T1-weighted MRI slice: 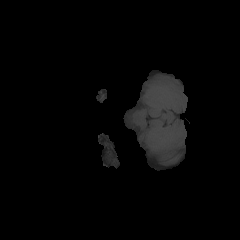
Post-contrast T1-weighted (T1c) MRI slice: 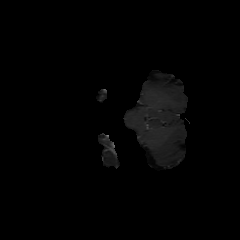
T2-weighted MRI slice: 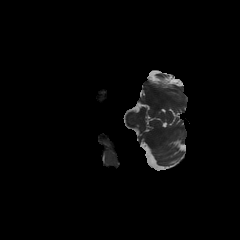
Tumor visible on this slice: no